Chest X-ray. View position: PA
Patient age: 60
Patient sex: M
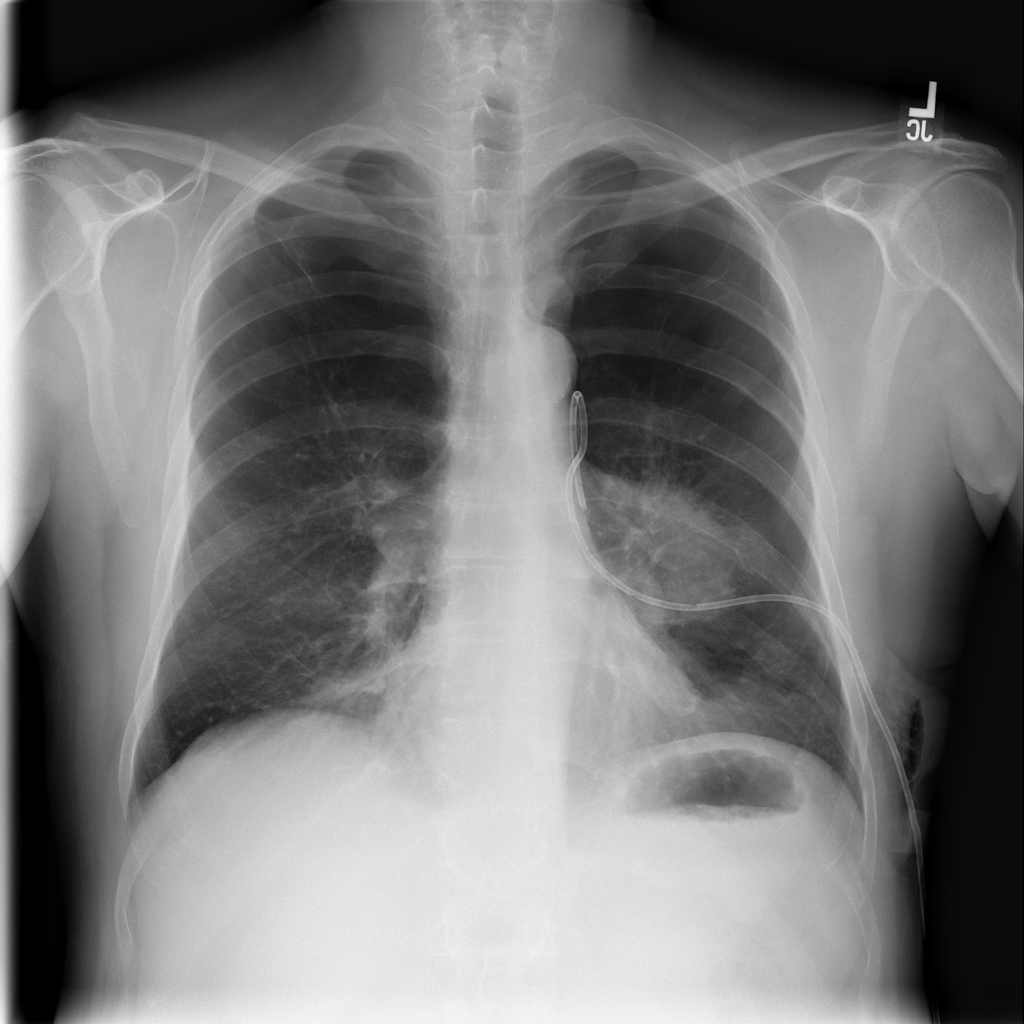
Finding: Pneumothorax